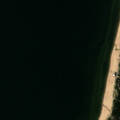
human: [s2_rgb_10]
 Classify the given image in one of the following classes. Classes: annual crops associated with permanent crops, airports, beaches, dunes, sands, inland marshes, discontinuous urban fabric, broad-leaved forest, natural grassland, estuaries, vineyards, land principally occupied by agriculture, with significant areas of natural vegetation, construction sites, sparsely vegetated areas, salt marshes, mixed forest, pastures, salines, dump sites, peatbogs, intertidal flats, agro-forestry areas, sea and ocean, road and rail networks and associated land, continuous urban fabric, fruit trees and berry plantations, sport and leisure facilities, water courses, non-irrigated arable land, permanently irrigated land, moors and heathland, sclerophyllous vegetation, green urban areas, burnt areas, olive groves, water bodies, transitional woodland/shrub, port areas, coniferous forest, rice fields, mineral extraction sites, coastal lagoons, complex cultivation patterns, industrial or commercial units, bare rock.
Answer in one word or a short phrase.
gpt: coniferous forest, beaches, dunes, sands, sea and ocean